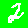
Digit: 2